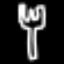
Label: fork